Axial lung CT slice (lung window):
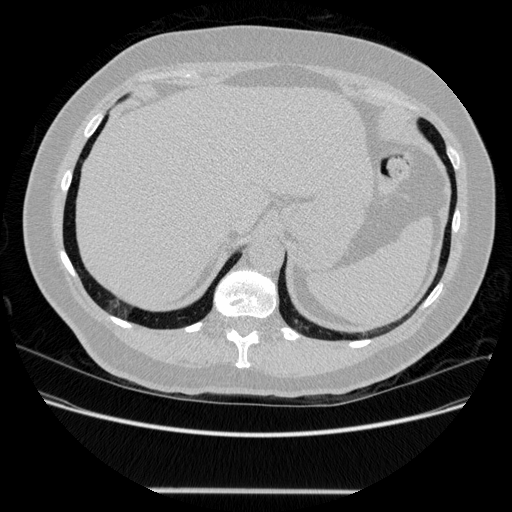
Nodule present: no